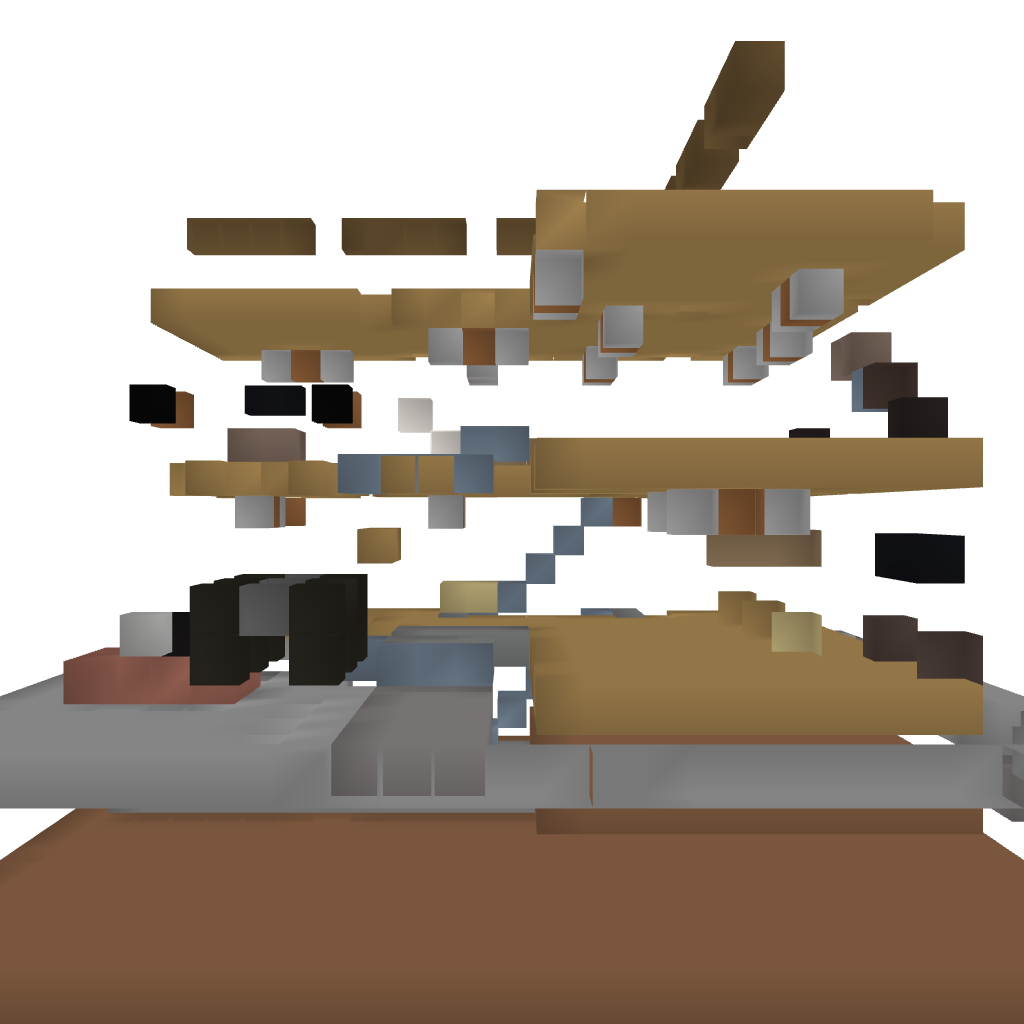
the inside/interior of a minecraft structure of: Middle-class Modern L-shaped House